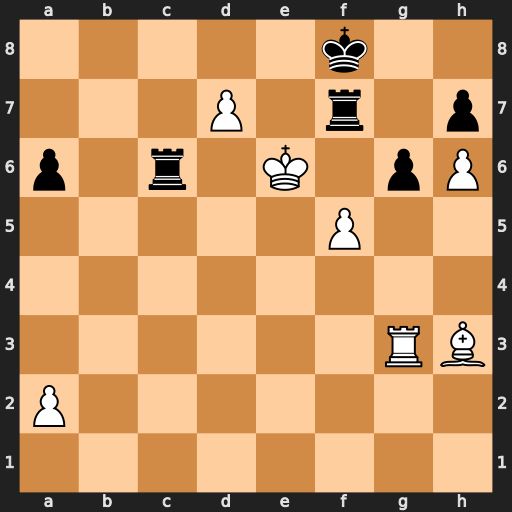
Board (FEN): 5k2/3P1r1p/p1r1K1pP/5P2/8/6RB/P7/8
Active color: w
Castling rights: -
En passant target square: -
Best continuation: Kd5 Rxd7+ Kxc6